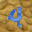
Label: 4